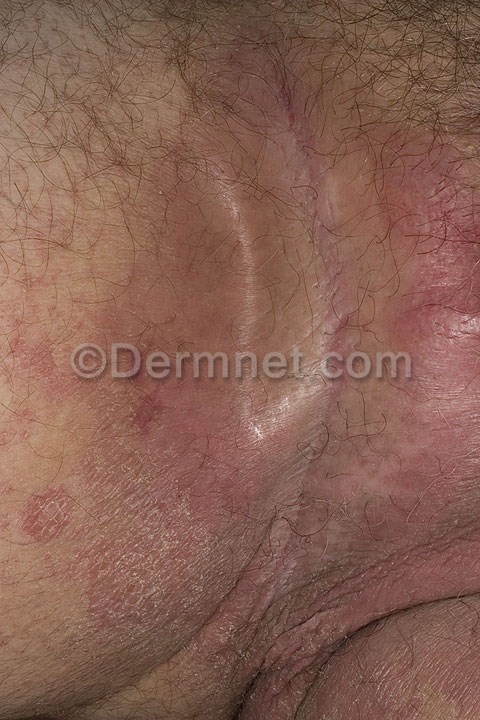
Disease: Tinea Ringworm Candidiasis and other Fungal Infections